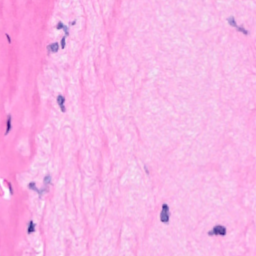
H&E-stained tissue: Breast